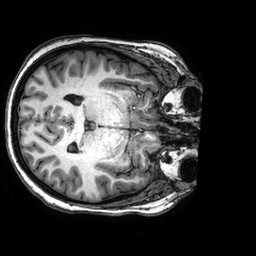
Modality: T1w
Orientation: axial
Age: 34
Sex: female
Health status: healthy